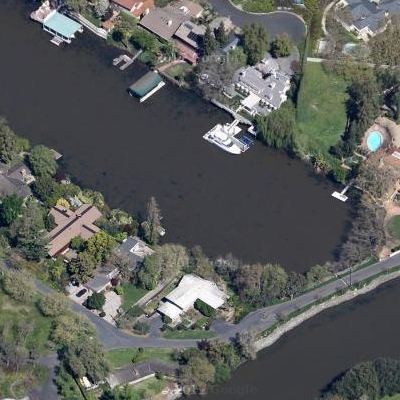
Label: RiverLake